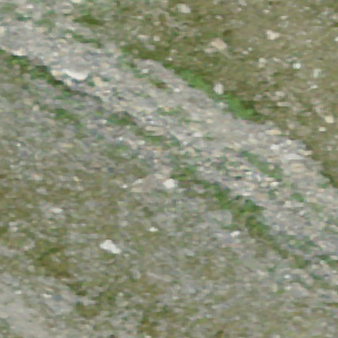
Label: other